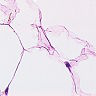
Metastatic tissue present: no